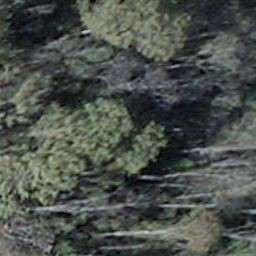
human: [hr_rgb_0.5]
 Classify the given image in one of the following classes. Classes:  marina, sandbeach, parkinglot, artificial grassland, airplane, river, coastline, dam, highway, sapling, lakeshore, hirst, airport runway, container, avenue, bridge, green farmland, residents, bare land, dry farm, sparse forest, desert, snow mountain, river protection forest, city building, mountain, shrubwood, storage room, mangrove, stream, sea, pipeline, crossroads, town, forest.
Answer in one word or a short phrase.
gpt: shrubwood